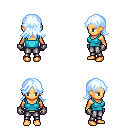
a pixel art fantasy rpg character, female body template, human, tanned skin, teal pirate shirt, metal pants, white cyan loose hair, metal gloves, four views (front, back, left, right), 2x2 character sprite sheet, small pixel art, hard edges, no anti-aliasing